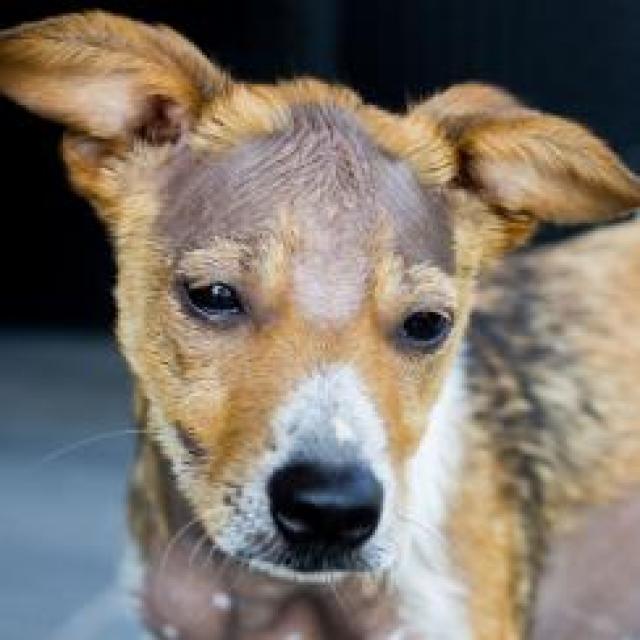
Canine hypersensitivity reaction — allergic skin response with urticaria, erythema, pruritus, and angioedema. May be food, environmental, or flea allergy related.